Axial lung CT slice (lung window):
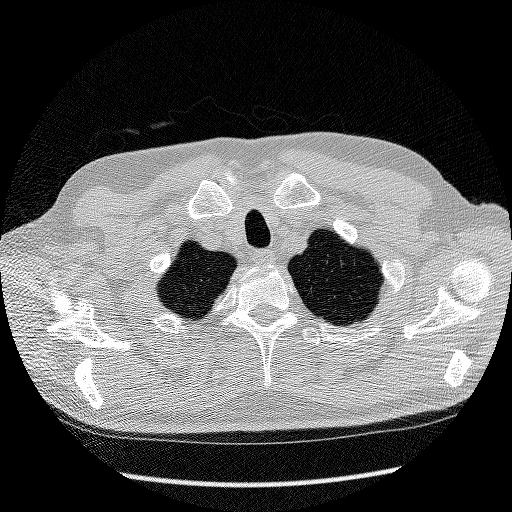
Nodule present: no